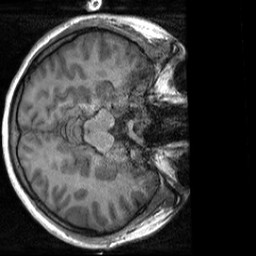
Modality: T1w
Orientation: axial
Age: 19
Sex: female
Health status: healthy
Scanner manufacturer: siemens
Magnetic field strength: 3 T
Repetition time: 2 s
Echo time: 0.00232 s